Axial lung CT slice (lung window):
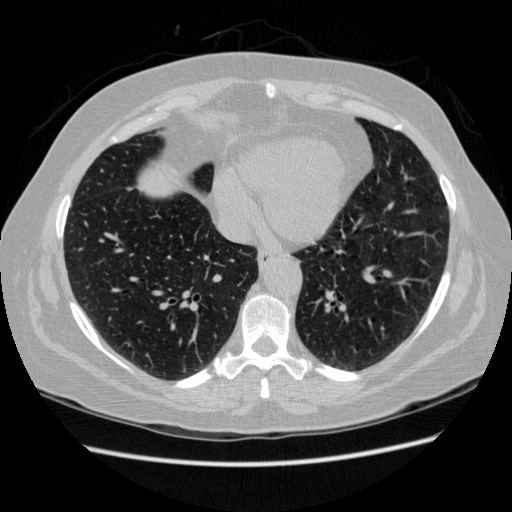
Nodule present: no